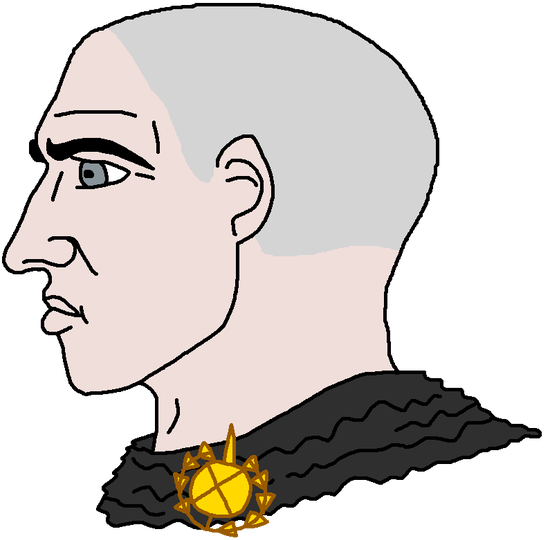
Label: 4_Yes_Chad